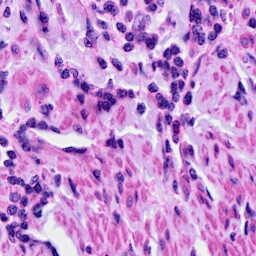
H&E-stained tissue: Cervix